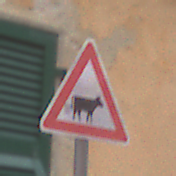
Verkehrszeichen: ViehtriebLinks
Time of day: Midday
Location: Outdoor (Urban)
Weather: Overcast
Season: NotSpecified
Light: Natural